Field crop: maize
Growth stage: 1
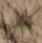
Species: salsola